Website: bh-photo
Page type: customer-info-address
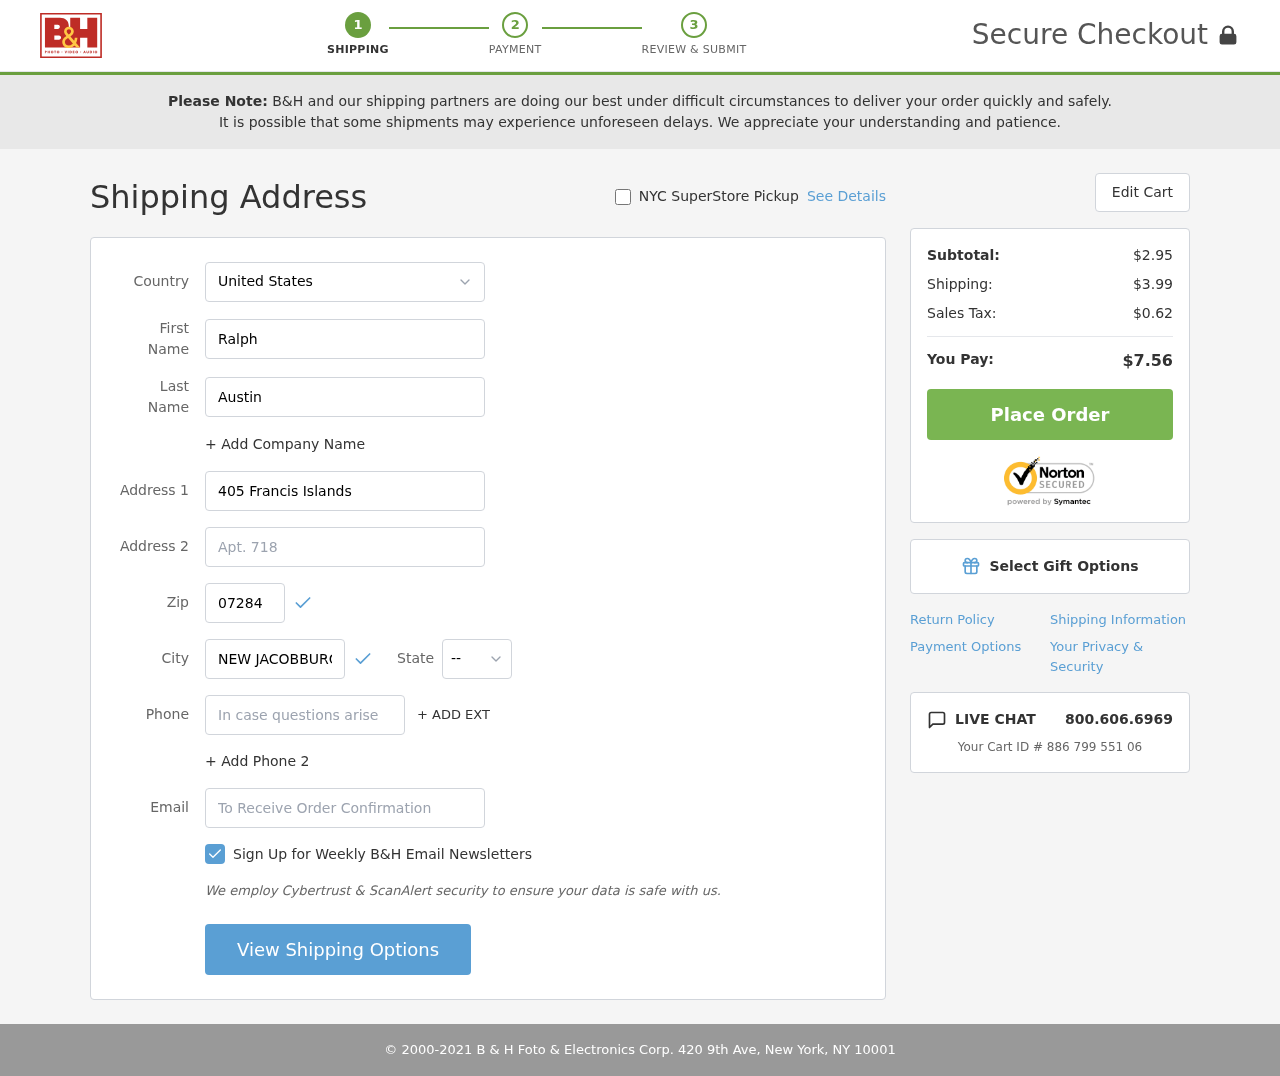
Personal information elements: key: PII_CITY
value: New Jacobburgh
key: PII_COUNTRY
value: United States
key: PII_EMAIL
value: raustin@hotmail.com
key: PII_FIRSTNAME
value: Ralph
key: PII_LASTNAME
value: Austin
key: PII_PHONE
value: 7588809802
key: PII_POSTCODE
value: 07284
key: PII_STATE_ABBR
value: CO
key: PII_STREET
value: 405 Francis Islands
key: PII_STREET2
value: Apt. 718
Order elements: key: ORDER_SUBTOTAL
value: $2.95
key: ORDER_SHIPPING_COST
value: $3.99
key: ORDER_TAX
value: $0.62
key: ORDER_TOTAL
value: $7.56
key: ORDER_ID
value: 886 799 551 06